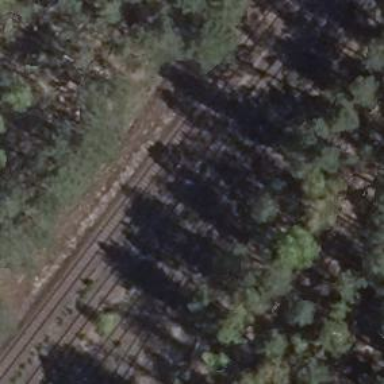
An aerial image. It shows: Railway switch with the turnout side on the left.